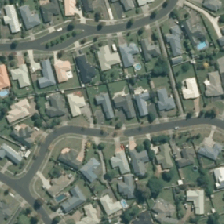
Land cover: urban_build_up